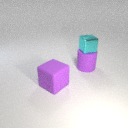
large purple rubber cylinder below small cyan metal cube